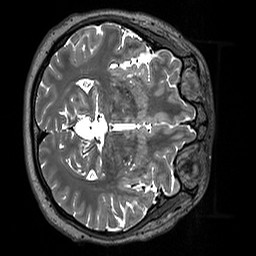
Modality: T2w
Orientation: axial
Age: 33
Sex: male
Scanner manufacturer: siemens
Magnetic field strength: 3 T
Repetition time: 3.2 s
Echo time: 0.412 s